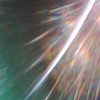
Label: sunburn